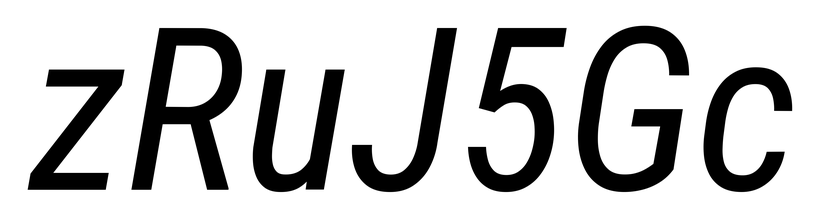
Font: Roboto-Italic_Condensed_Italic